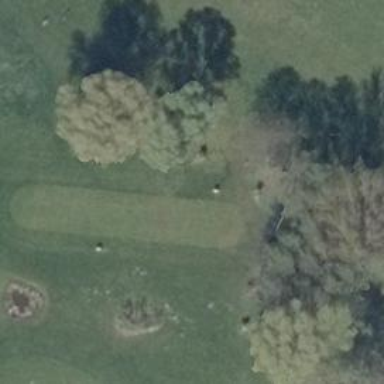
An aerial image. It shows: Golf tee.